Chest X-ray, PA view. Patient: 48 years old, sex M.
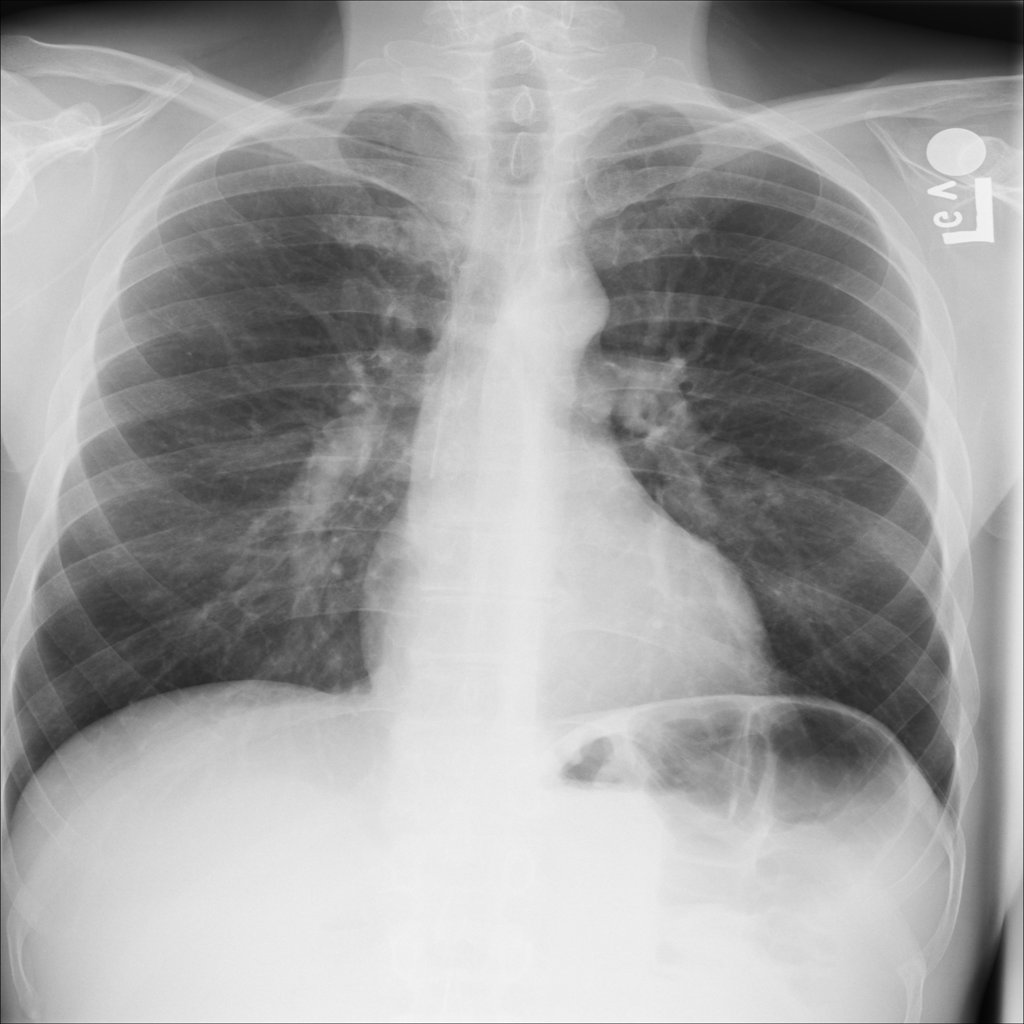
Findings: No Finding